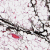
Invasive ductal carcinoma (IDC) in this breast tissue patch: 0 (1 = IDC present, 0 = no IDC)